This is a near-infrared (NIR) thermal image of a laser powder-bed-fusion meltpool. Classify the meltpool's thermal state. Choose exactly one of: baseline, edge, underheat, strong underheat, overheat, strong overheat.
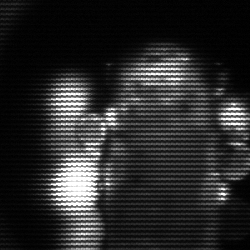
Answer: strong underheat